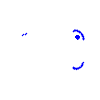
Particle: pion